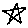
Label: star